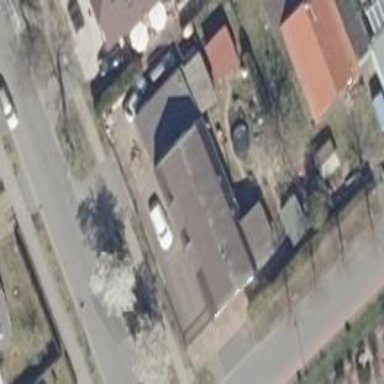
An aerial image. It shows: Detached building with gambrel roof shape.